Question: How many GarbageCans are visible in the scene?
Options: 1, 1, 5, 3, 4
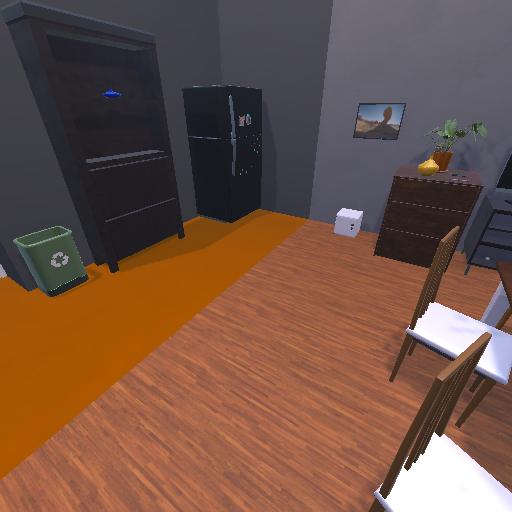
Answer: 1